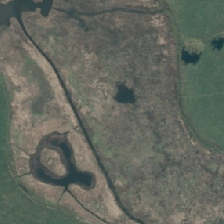
Land cover: herbaceous_freshwater_vege